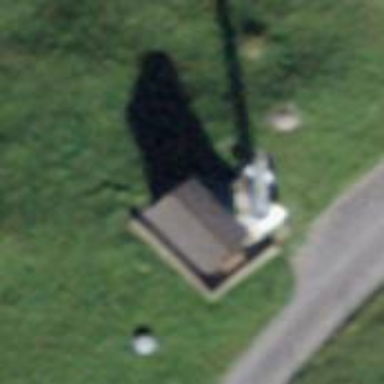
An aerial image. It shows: Communication tower.